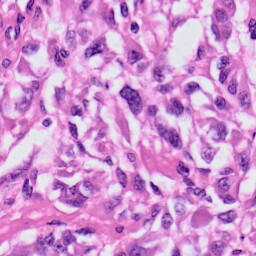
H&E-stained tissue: Skin